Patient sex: F
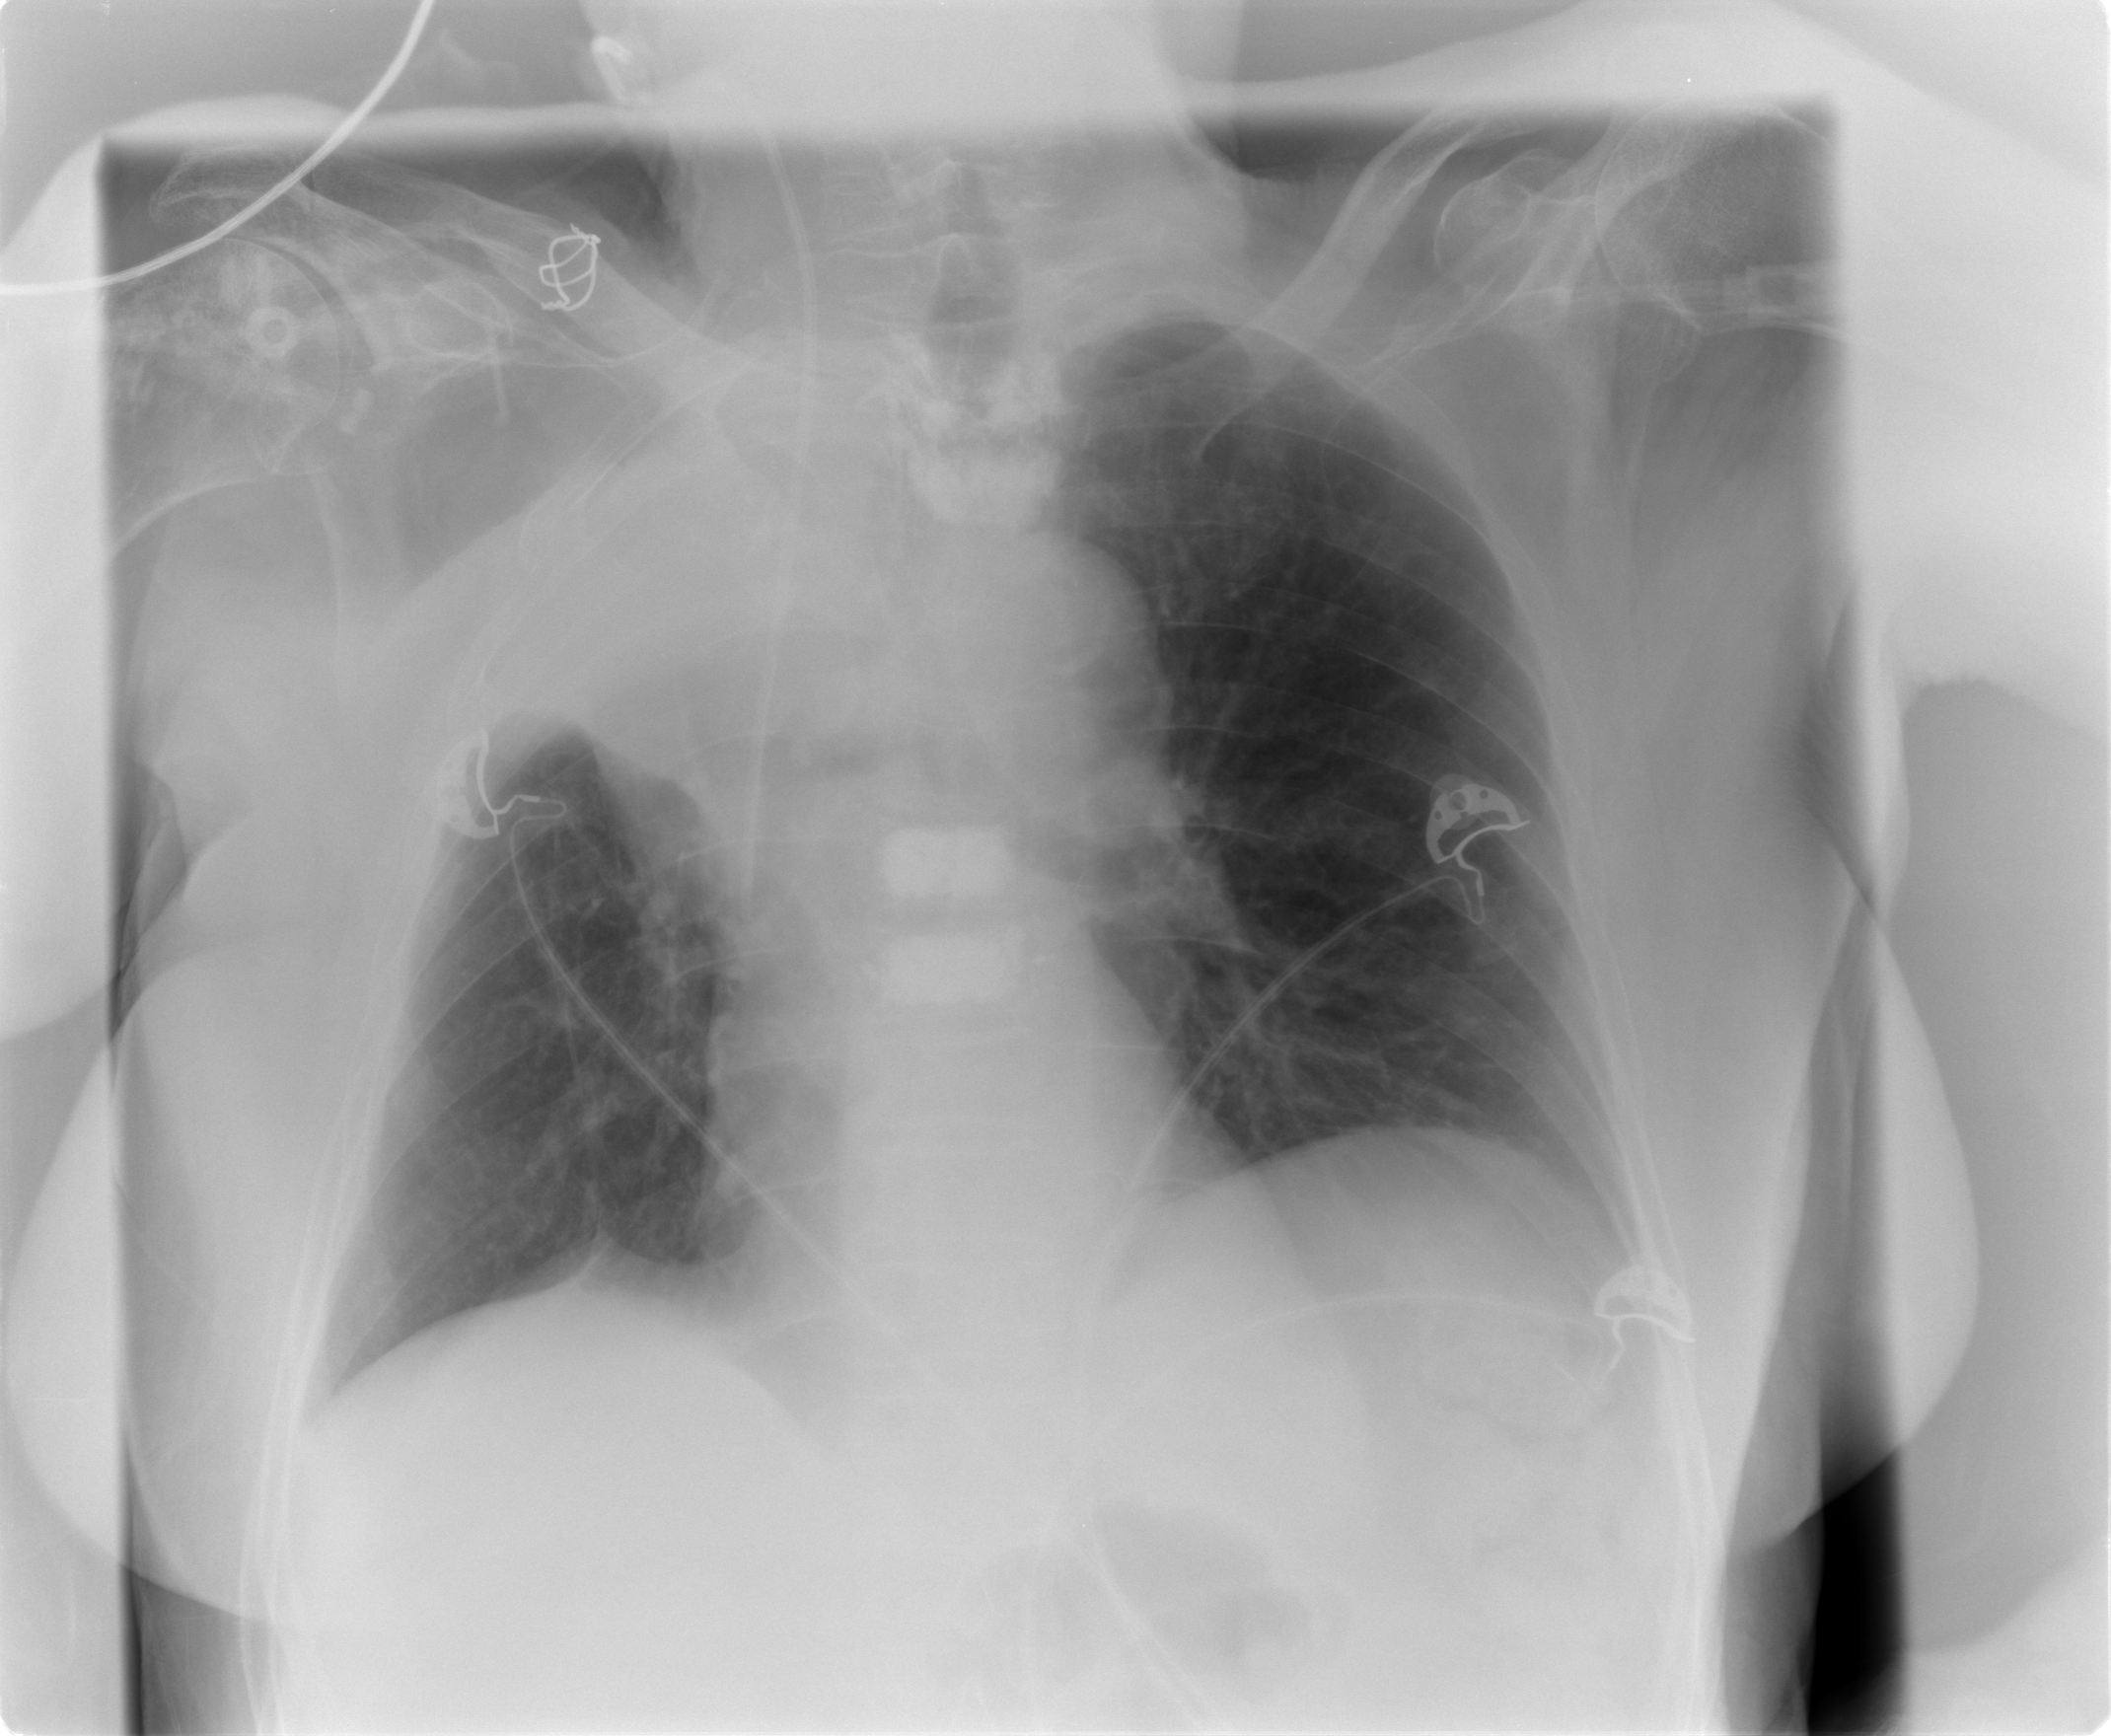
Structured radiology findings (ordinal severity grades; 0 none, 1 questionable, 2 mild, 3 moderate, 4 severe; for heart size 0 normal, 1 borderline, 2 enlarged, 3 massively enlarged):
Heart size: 0
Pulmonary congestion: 0
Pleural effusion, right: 0
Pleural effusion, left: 0
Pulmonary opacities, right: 0
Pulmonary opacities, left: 0
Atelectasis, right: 4
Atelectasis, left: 0